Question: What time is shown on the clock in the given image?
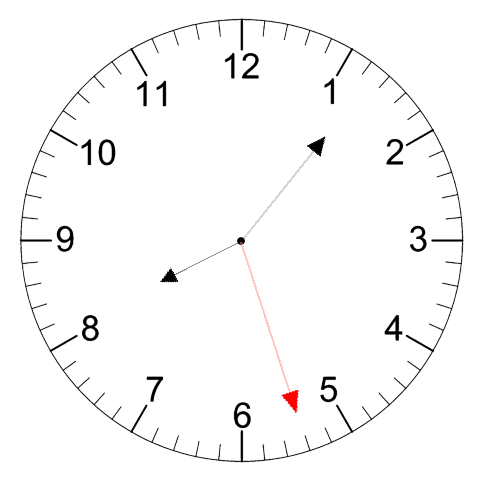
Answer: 08:06:27